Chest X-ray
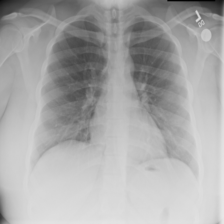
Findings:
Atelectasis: negative
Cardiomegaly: negative
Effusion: negative
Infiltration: negative
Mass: negative
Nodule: negative
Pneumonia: negative
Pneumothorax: negative
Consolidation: negative
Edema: negative
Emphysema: negative
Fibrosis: negative
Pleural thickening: negative
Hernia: negative